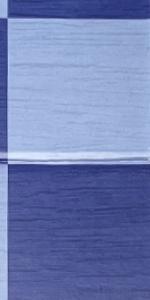
Label: Empty